Question: Count the number of objects in the diagram.
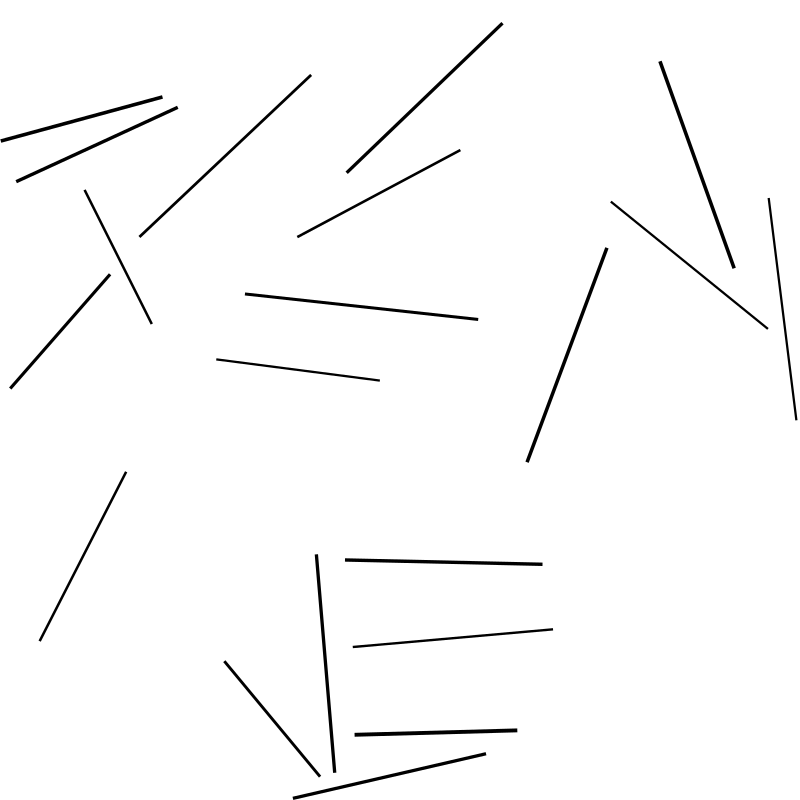
Answer: 20